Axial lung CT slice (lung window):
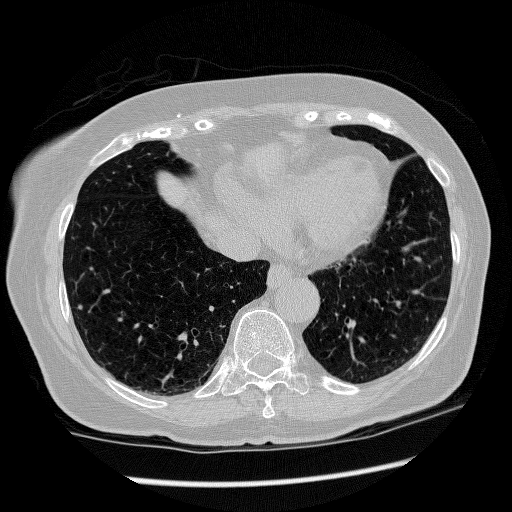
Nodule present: yes
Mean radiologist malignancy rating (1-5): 3